Interaction volume radius: 5 \u00c5
Interaction volume height: 30 \u00c5
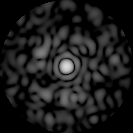
Disorder parameter: 0.8429